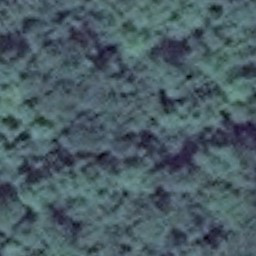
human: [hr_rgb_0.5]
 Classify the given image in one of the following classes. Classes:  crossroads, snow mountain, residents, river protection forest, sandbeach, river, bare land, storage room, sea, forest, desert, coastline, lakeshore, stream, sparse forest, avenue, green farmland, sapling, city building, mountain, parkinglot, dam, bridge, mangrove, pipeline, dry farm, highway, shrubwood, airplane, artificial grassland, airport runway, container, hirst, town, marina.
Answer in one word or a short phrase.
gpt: forest